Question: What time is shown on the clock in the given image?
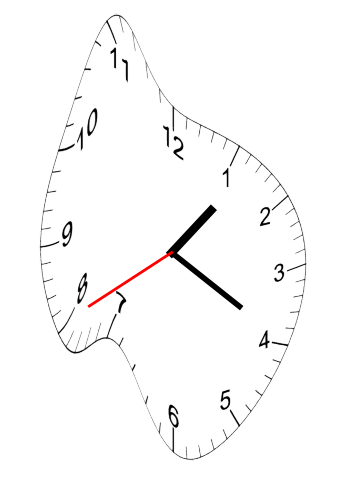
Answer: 01:19:40